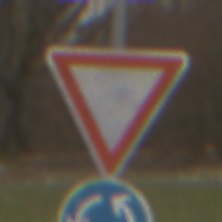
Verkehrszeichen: VorfahrtGewaehren
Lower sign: Kreisverkehr
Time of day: Midday
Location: Outdoor (Nature)
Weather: Overcast
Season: NotSpecified
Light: Natural